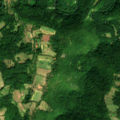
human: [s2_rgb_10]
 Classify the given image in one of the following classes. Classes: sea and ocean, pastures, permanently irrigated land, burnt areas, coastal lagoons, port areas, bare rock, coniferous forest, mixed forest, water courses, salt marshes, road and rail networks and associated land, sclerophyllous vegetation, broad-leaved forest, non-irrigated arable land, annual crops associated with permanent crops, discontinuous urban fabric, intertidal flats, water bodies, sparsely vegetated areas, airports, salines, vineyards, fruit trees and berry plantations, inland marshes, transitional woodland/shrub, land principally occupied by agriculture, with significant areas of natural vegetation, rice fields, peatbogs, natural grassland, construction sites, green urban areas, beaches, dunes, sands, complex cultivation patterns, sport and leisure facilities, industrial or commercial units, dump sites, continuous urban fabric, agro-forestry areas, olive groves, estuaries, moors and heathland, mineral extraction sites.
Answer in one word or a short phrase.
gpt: complex cultivation patterns, land principally occupied by agriculture, with significant areas of natural vegetation, transitional woodland/shrub